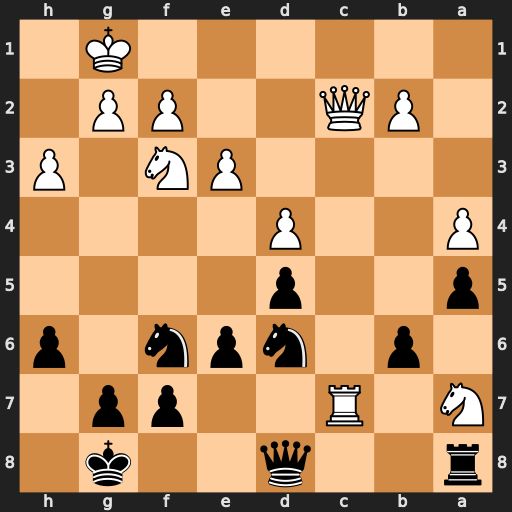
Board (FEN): r2q2k1/N1R2pp1/1p1npn1p/p2p4/P2P4/4PN1P/1PQ2PP1/6K1
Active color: b
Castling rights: -
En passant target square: -
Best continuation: Nfe8 Rc6 Rxa7